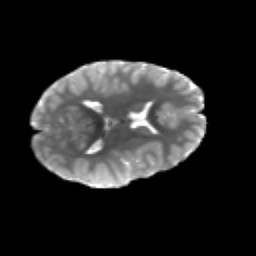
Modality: T2w
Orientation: axial
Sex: male
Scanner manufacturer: siemens
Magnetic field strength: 3 T
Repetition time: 5 s
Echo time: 0.071 s